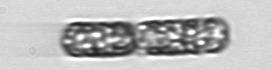
Label: Dactyliosolen_fragilissimus